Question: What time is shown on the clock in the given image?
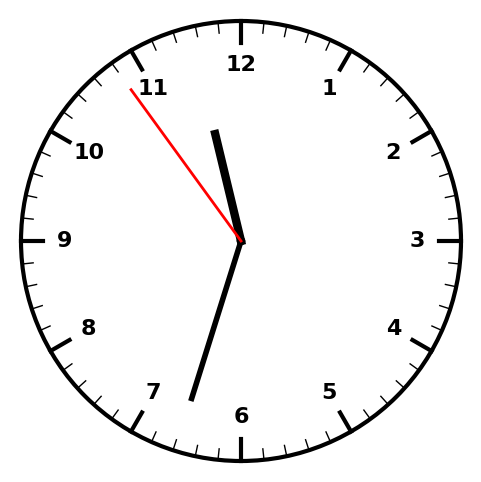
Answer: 11:32:54